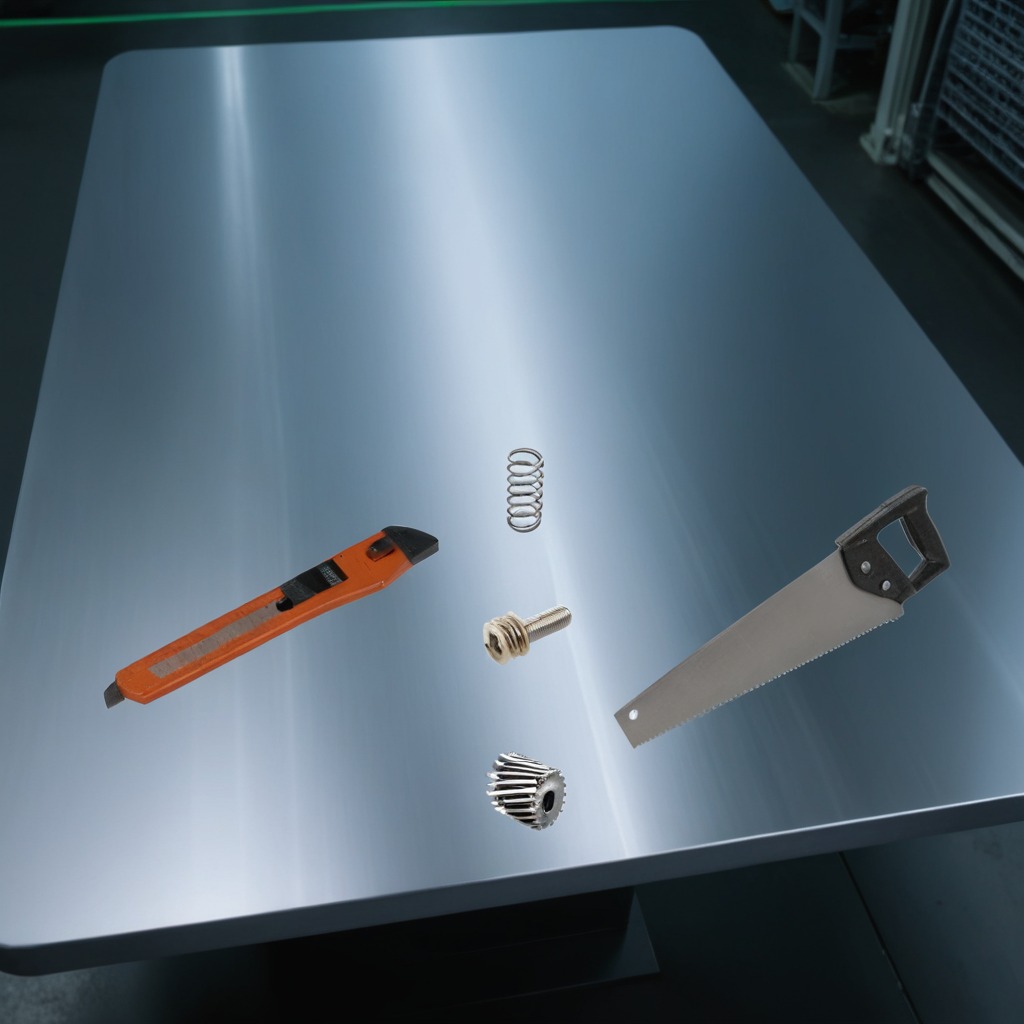
A steel gear with teeth, a utility knife, a metal machine screw, a coiled metal spring, and a handheld metal saw are lying on the metal table in a machine shop under fluorescent lights.